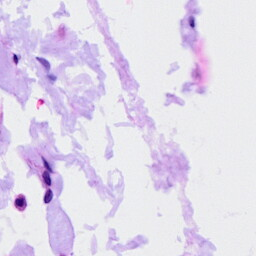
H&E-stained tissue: Ovarian